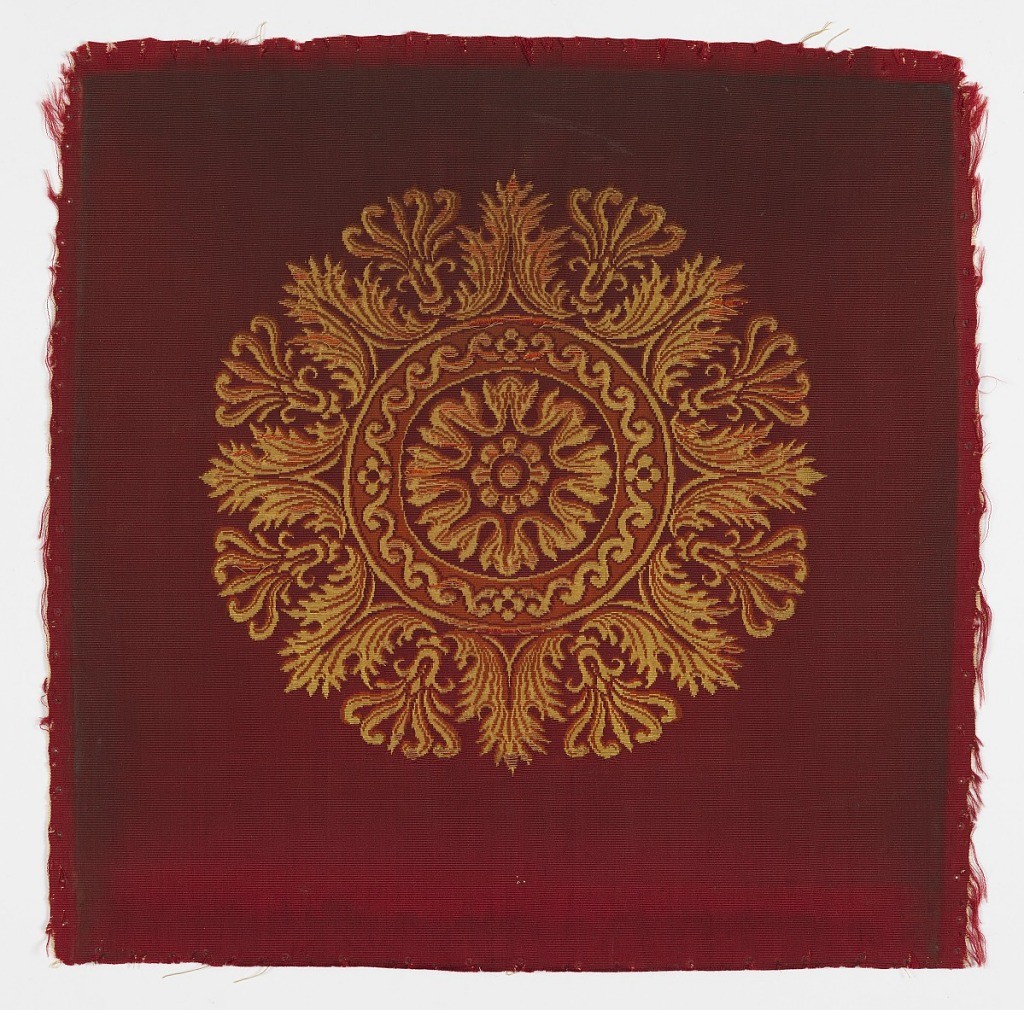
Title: Textile
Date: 1820–1830
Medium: wool Technique: tapestry weave
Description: Fragments of upholstery fabric in reddish-brown with isolated motifs in dull yellow. Motifs consist of rosettes, palmettes, and leafy arabesques.